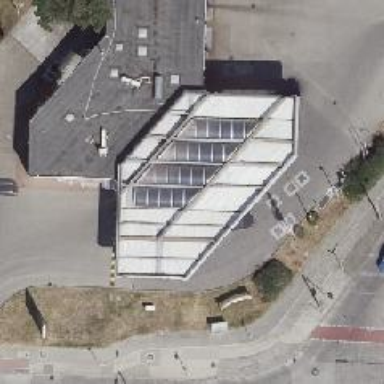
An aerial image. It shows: Fuel station.